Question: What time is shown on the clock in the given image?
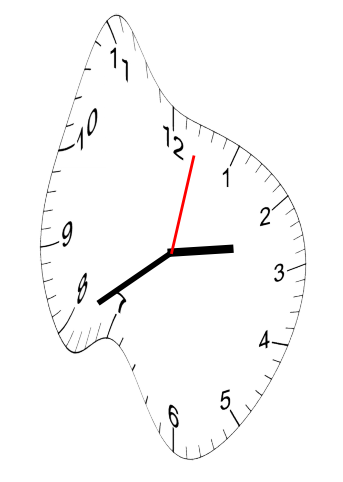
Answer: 02:40:02